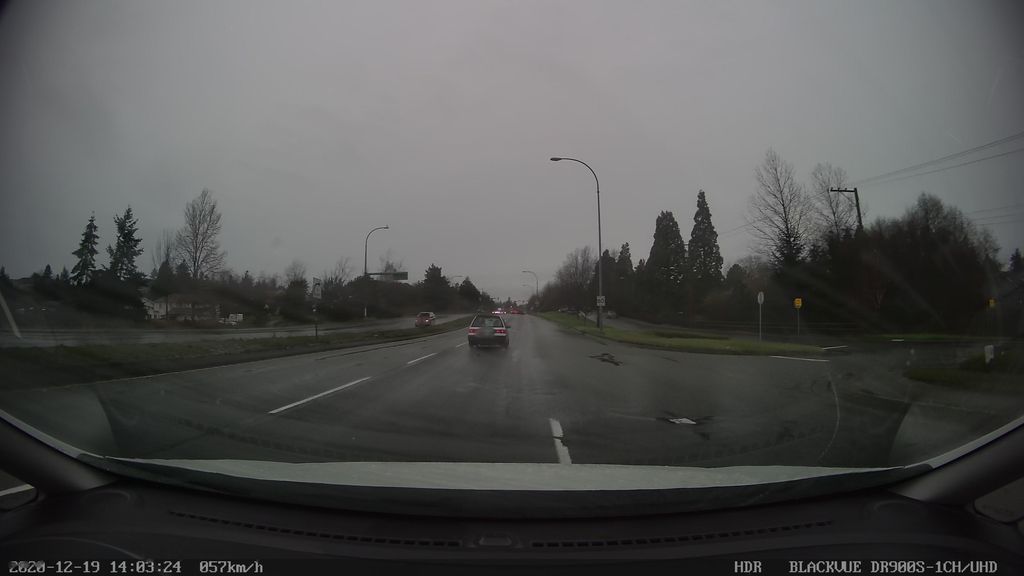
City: victoria